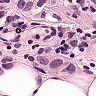
Metastatic tissue present: yes